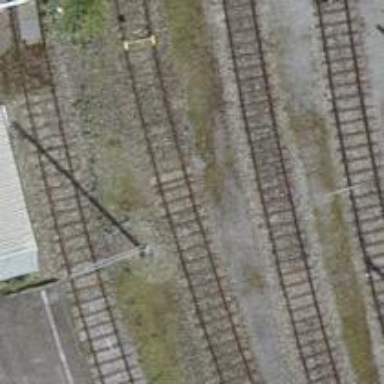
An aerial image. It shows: Yard with single rail track. The railway track is electrified with contact line for service purposes.